Field crop: maize
Growth stage: 2
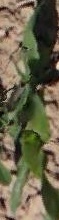
Species: maize